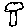
Label: tree